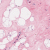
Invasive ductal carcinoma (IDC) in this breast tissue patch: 0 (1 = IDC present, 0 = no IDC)